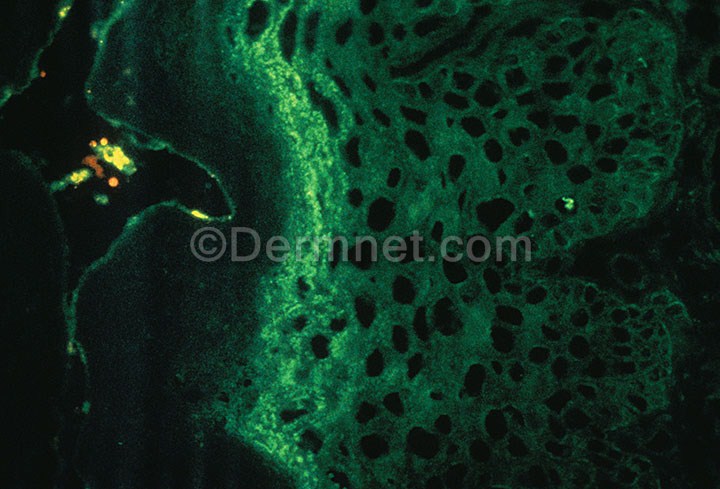
Disease: Bullous Disease Photos